An envelope spectrum derived from a bearing vibration measurement is shown; the reference markers locate BPFO, BPFI, BSF and FTF for this bearing geometry and shaft speed. Classify the bearing condition as one of: normal, inner_race, outer_race, ball.
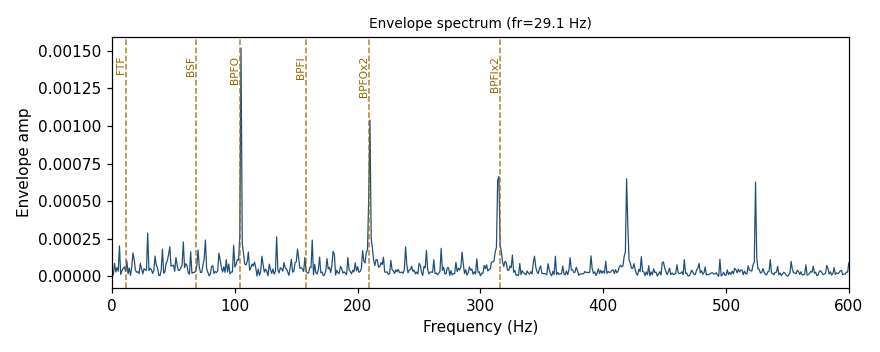
Answer: outer_race